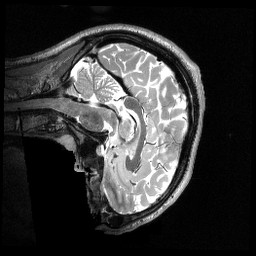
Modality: T2w
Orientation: sagittal
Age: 20
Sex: male
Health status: healthy
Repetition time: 3.2 s
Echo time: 0.563 s